Question: Here is my Subject.cs
'''
using System;
using System.Net;
using System.Windows;
using System.Windows.Controls;
using System.Windows.Documents;
using System.Windows.Ink;
using System.Windows.Input;
using System.Windows.Media;
using System.Windows.Media.Animation;
using System.Windows.Shapes;
namespace ListBoxBinding.Models
{
public class Subject
{
private string name;
public String Name
{
get{
return name;
}
set{
name=value;
}
}
private string faculty;
public string Faculty
{
get{
return faculty;
}
set{
faculty=value;
}
}
private int hours;
public int Hours
{
get
{
return hours;
}
set
{
hours = value;
}
}
}
}
'''
Here is my Student.cs
'''
using System;
using System.Collections.ObjectModel;
using System.Net;
using System.Windows;
using System.Windows.Controls;
using System.Windows.Documents;
using System.Windows.Ink;
using System.Windows.Input;
using System.Windows.Media;
using System.Windows.Media.Animation;
using System.Windows.Shapes;
namespace ListBoxBinding.Models
{
public class Student
{
private string name;
public String Name
{
get
{
return name;
}
set
{
name = value;
}
}
public ObservableCollection<Subject> Subjects = new ObservableCollection<Subject>();
}
}
'''
Here is my MyList.xaml. Pls help me what should i write in expander.content so that i can get the list of faculty of the subjects, the student is associated with as conent of the expander. I wrote a line which is not working.
'''
<UserControl
xmlns="http://schemas.microsoft.com/winfx/2006/xaml/presentation"
xmlns:x="http://schemas.microsoft.com/winfx/2006/xaml"
xmlns:d="http://schemas.microsoft.com/expression/blend/2008"
xmlns:mc="http://schemas.openxmlformats.org/markup-compatibility/2006"
xmlns:toolkit="http://schemas.microsoft.com/winfx/2006/xaml/presentation/toolkit" x:Class="ListBoxBinding.Views.MyList"
mc:Ignorable="d"
d:DesignHeight="300" d:DesignWidth="400">
<Grid x:Name="LayoutRoot" Background="White">
<ItemsControl x:Name="MyItemsControl">
<ItemsControl.ItemTemplate>
<DataTemplate>
<toolkit:Expander HorizontalAlignment="Left" Height="100" Width="150" Header="{Binding Name}">
<toolkit:Expander.Content>
<!-- Help needed here -- what should i write here? -->
<ListBox ItemsSource="{Binding subjects}" DisplayMemberPath="Faculty"/>
</toolkit:Expander.Content>
</toolkit:Expander>
</DataTemplate>
</ItemsControl.ItemTemplate>
</ItemsControl>
</Grid>
</UserControl>
'''
Here is my MyList.xaml.cs
'''
using System;
using System.Collections.Generic;
using System.Collections.ObjectModel;
using System.Linq;
using System.Net;
using System.Windows;
using System.Windows.Controls;
using System.Windows.Documents;
using System.Windows.Input;
using System.Windows.Media;
using System.Windows.Media.Animation;
using System.Windows.Shapes;
using ListBoxBinding.Models;
namespace ListBoxBinding.Views
{
public partial class MyList : UserControl
{
public ObservableCollection<Student> students = new ObservableCollection<Student>();
public void SetData()
{
for(int i=1;i<=5;i++)
{
Student s = new Student();
s.Name="Student "+i.ToString();
students.Add(s);
}
foreach(Student s in students)
{
for(int i=1;i<=5;i++)
{
Subject sj = new Subject();
sj.Name="subject "+i;
sj.Faculty = "faculty"+i;
sj.Hours = i+10;
s.Subjects.Add(sj);
}
}
}
public MyList()
{
InitializeComponent();
SetData();
MyItemsControl.ItemsSource = students;
}
}
}
'''
Also, Please point me to a resource with the help of which I can master these tricky concepts of binding. Please excuse me for the long post (most of which is useless, but posted for clarity purpose)
Here is the output I am getting :(
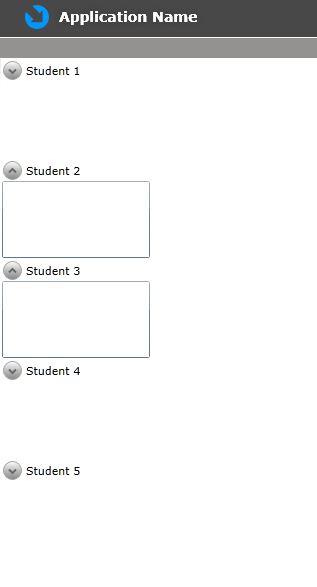
Answer: On first glance I see that you bind to subjects as this:
'''
<ListBox ItemsSource="{Binding subjects}"
'''
There is no property named 'subjects' in your model and 'Subjects' is a field so it will not work. You have to have a property with exact (case sensitive) name as in binding for it to work.
As for your future progress look at INotifyPropertyChanged interface and its role in binding.